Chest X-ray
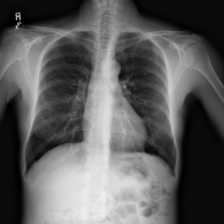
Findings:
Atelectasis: negative
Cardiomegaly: negative
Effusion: negative
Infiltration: negative
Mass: negative
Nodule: negative
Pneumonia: negative
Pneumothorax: negative
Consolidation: negative
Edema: negative
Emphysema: negative
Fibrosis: negative
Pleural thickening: negative
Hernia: negative